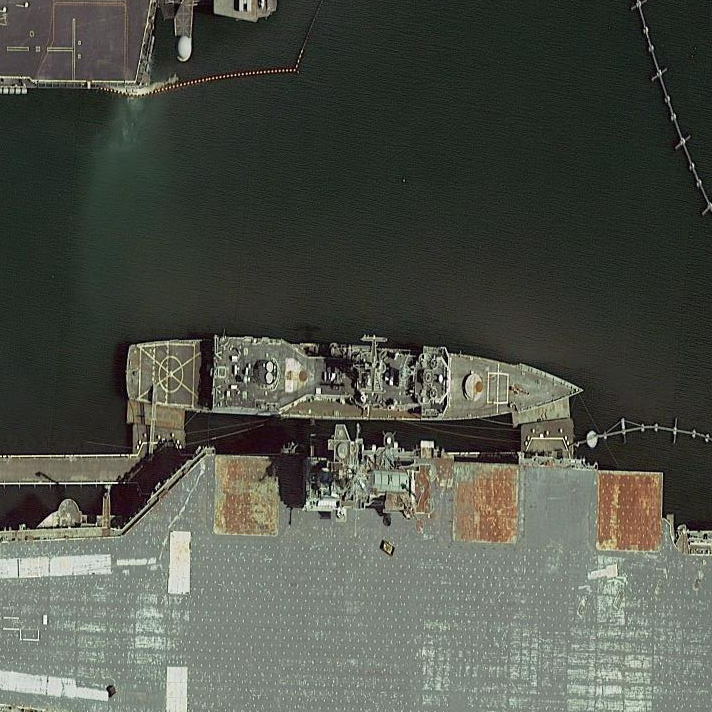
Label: cruiser